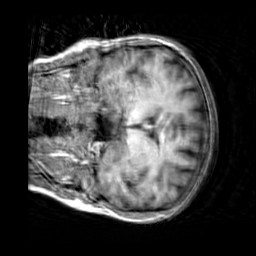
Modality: T1w
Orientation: coronal
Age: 29
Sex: female
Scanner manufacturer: siemens
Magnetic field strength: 3 T
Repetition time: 2.3 s
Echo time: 0.00303 s